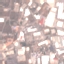
Land use / land cover: Industrial